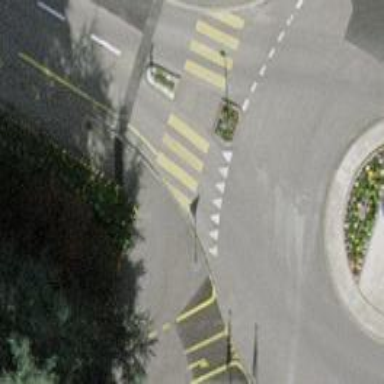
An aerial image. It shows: Uncontrolled crossing with pedestrian island.